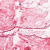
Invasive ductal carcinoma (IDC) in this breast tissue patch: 0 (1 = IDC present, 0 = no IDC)